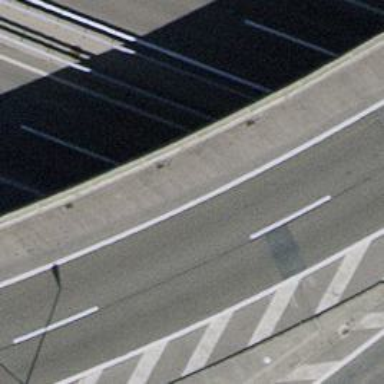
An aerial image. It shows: Asphalt tunnel on motorway link.